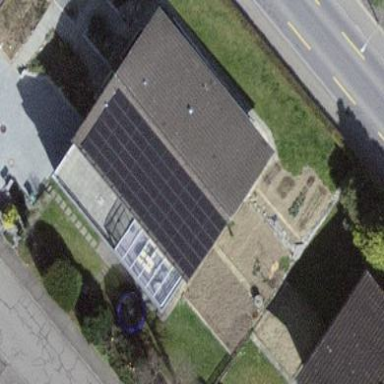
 consisting of solar photovoltaic panels."